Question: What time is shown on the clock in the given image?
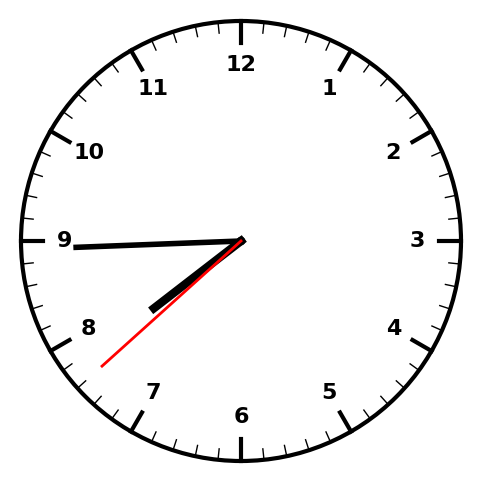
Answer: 07:44:38